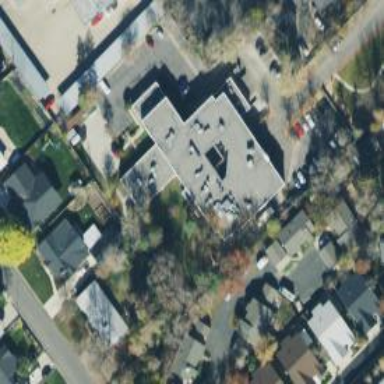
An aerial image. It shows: Nursing home.